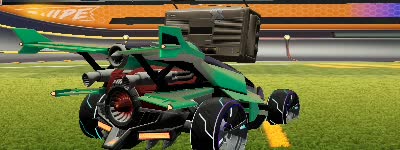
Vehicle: aftershock